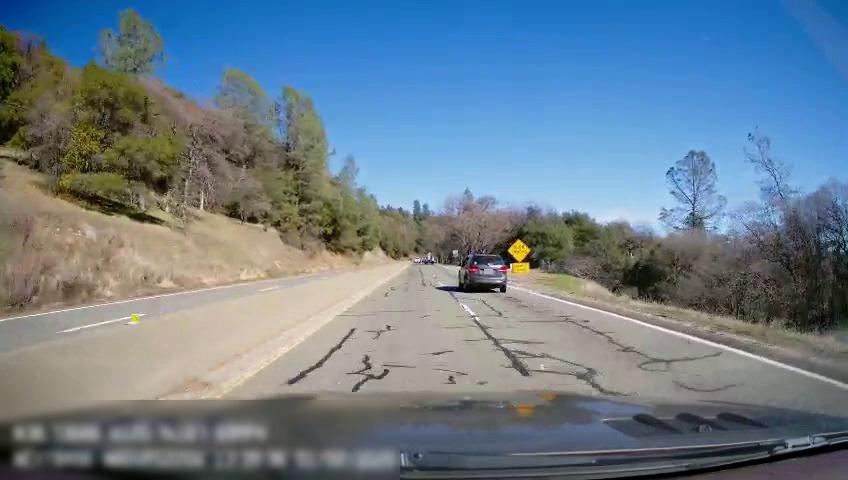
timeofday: Day
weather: Sunny
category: Drivable Space
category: Drivable Space
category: Vehicles | Truck
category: Vehicles | SUV
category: Lanes | Opposite Lane
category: Lanes | Opposite Lane
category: Lanes | Current Lane
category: Lanes | Current Lane
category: Lanes | Alternate Lane
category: Traffic | Signs
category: Traffic | Signs